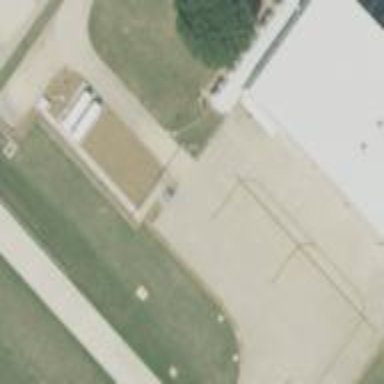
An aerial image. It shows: Apron at the airport with concrete surface.